Field crop: tomato
Growth stage: 1
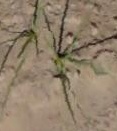
Species: cyperus